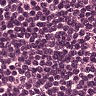
Metastatic tissue present: no